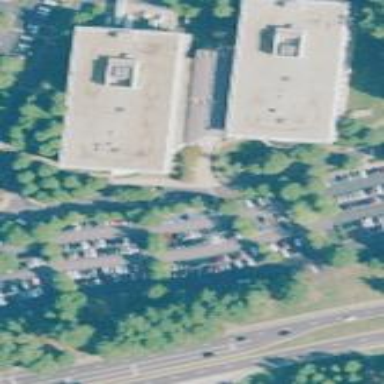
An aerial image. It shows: Office building.